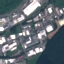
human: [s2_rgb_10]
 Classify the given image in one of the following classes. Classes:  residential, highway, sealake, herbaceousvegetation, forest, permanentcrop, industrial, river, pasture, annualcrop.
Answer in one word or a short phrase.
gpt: Industrial